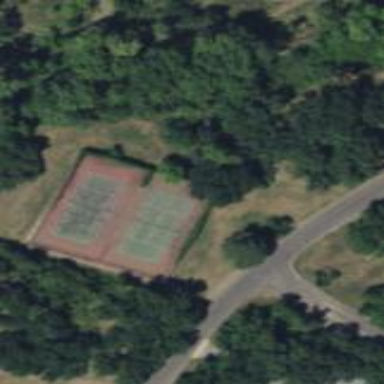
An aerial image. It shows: Tennis court on the leisure land pitch.